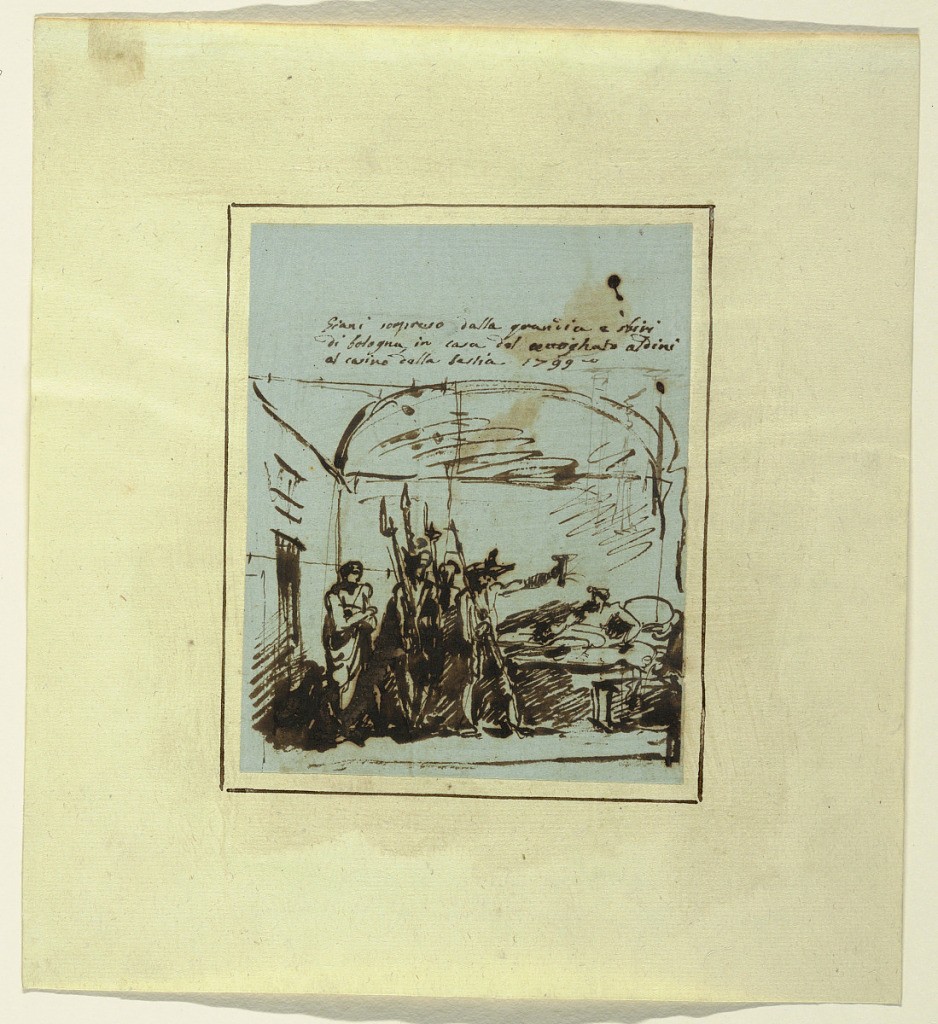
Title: Drawing
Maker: Felice Giani, Italian, 1758–1823
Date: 1799
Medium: Pen, ink. Grayish blue paper.
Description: Giani raises himself in the bed before which four policemen stand, one of whom holds a lantern. A woman stands near the door of the room.